Question: I am still learning Java but I am not sure why this is causing compile time error:
'''
public class AnswerRepository implements IAnswerRepository
{
private final static SQLiteDatabase database;
public AnswerRepository(Activity activity)
{
if(database != null)
{
database = DbOpenHelper.getInstance(activity);
}
}
}
'''
I am just trying to check if a final variable has been assigned first before assigning a value to it. But it seems compile time checking doesn't like it. Why is that?

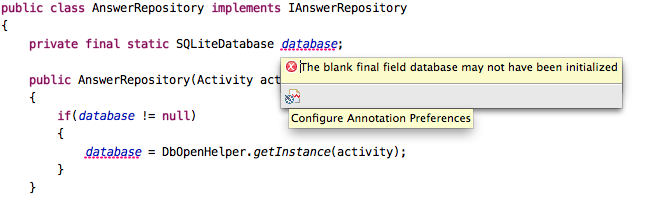
Answer: 'final' variables can only be initialized once. Normally, they must be initialized in the constructor, but if they are 'static', then they need to be initialized when they are defined, like this:
'''
private final static SQLiteDatabase database = new SQLiteDatabase(...);
'''
or, you can initialize it later:
'''
private static SQLiteDatabase database;
'''
'static' variables will be initialized before object constructors are called. So in this case, 'database' will always be 'null' and since it is 'null', re-initializing it in the object constructor will cause a compile time error.